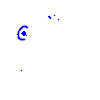
Particle: pion